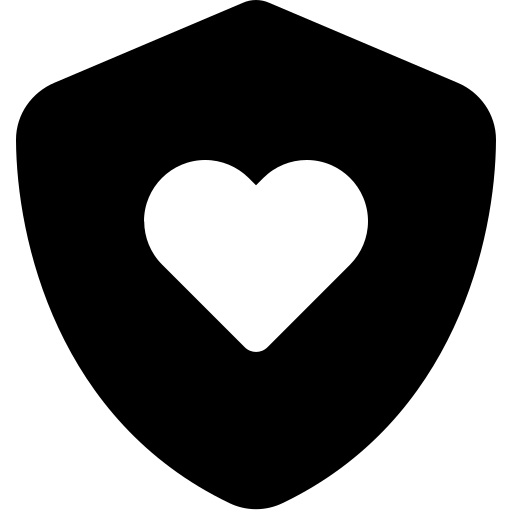
Tags: icon, FontAwesome, fa-icon, solid, shield, heart